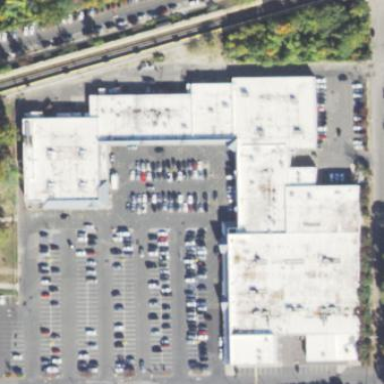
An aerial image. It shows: Commercial building.